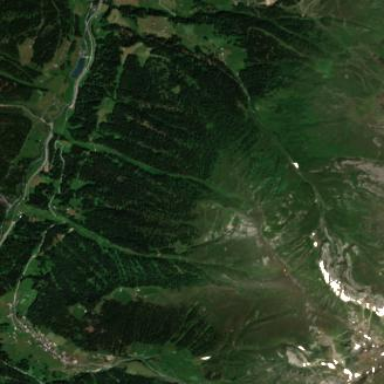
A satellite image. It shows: Forest area with mix of leaf types and cycles.